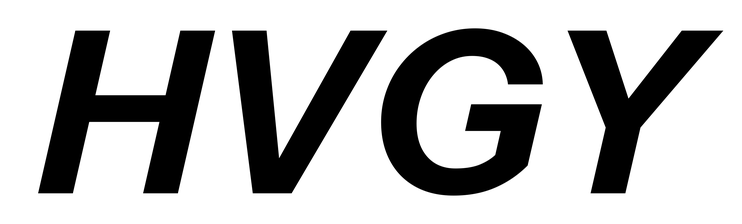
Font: InstrumentSans-Italic_Bold_Italic